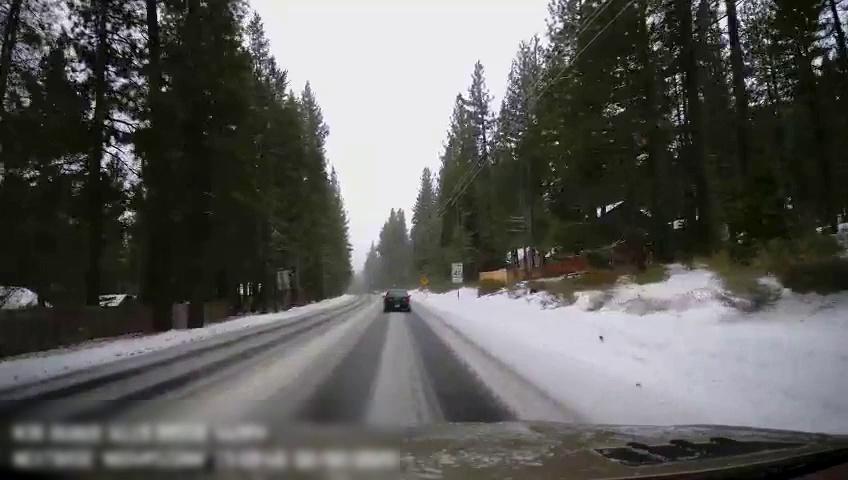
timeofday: Day
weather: Snowy
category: Drivable Space
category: Vehicles | Car
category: Lanes | Current Lane
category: Traffic | Signs
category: Traffic | Signs